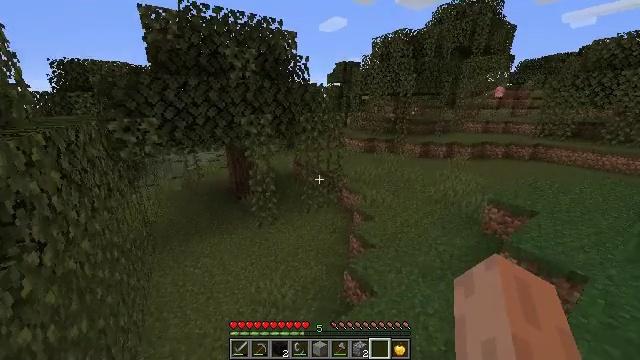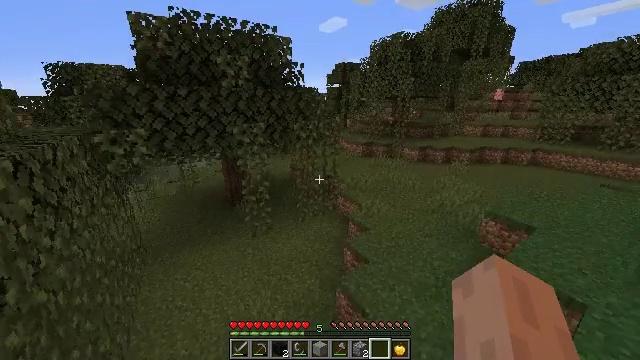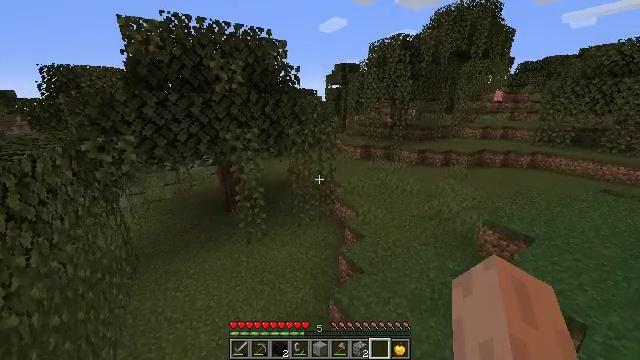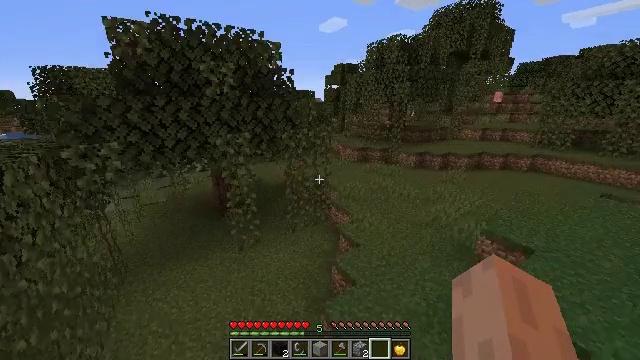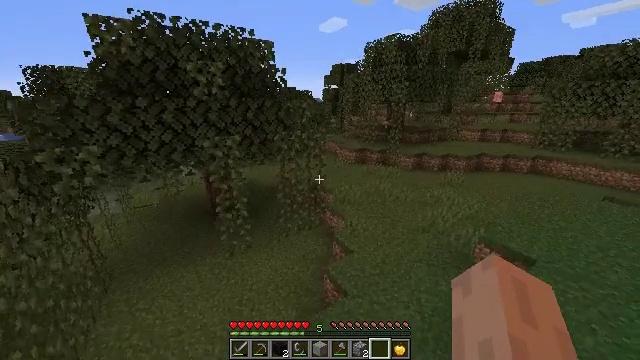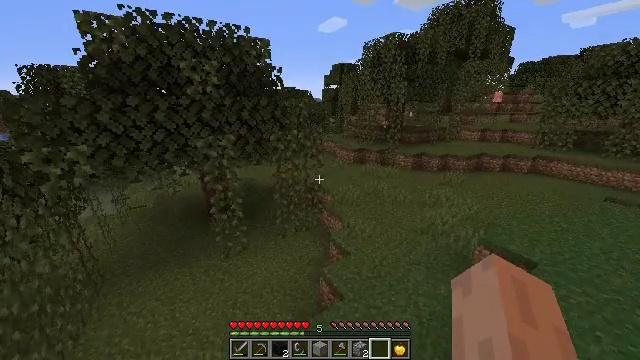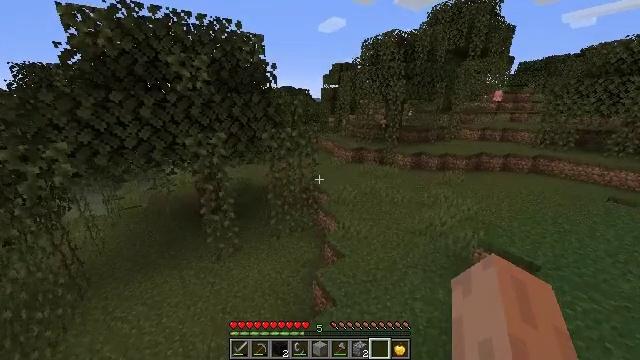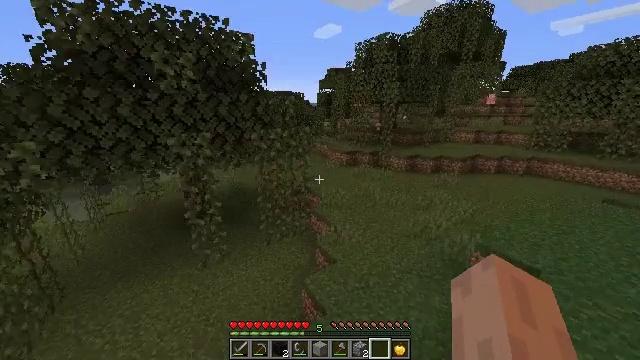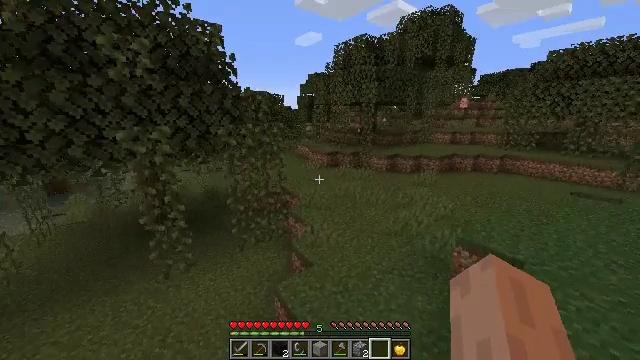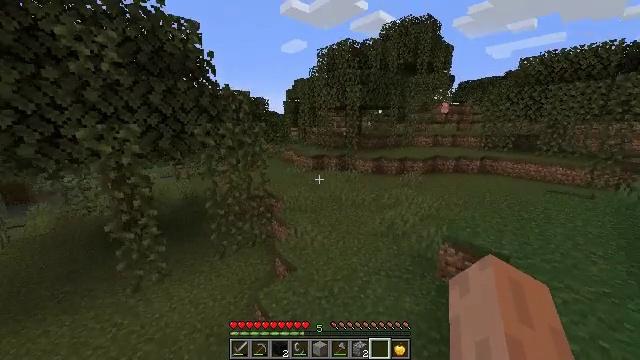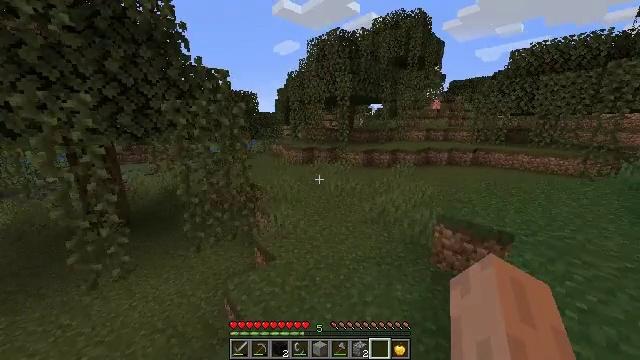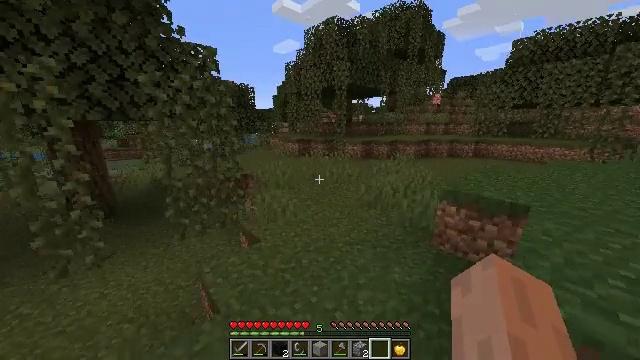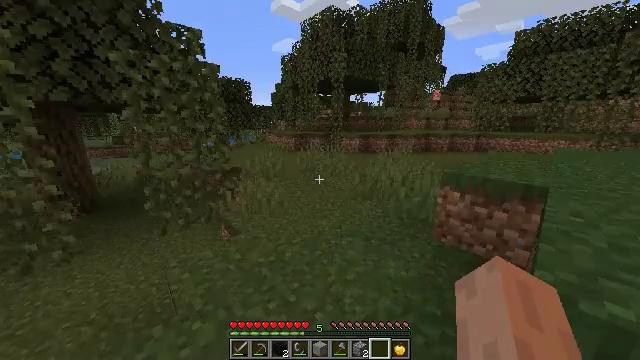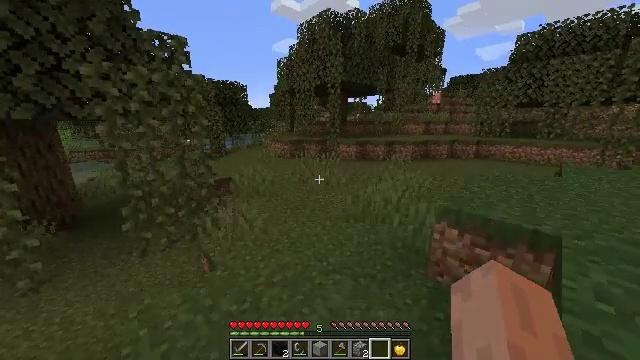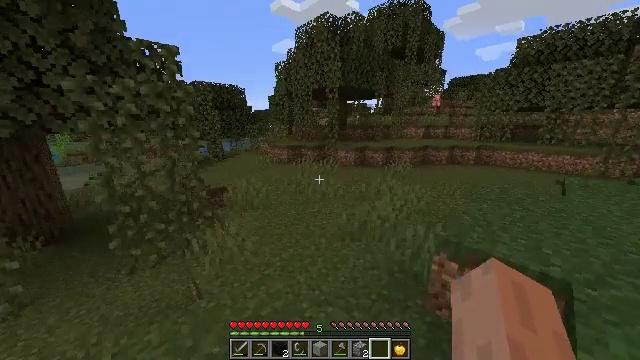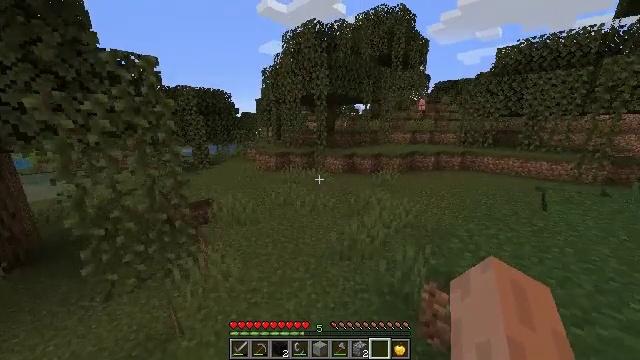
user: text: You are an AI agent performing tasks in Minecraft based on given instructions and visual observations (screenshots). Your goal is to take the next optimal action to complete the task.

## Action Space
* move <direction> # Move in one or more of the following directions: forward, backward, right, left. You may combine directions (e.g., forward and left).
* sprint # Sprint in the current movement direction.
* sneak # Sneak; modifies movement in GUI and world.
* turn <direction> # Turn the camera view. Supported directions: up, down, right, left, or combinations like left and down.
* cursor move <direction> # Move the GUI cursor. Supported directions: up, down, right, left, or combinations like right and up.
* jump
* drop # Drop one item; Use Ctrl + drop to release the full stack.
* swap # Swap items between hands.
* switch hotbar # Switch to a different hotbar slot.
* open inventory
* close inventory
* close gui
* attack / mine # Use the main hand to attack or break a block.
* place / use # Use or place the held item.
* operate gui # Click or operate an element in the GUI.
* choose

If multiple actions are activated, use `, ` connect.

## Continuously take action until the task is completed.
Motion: motion action
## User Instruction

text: Hunt animals.
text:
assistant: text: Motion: move forward and move right, sprint, jump
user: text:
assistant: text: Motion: move forward and move right, sprint, jump
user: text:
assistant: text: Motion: move forward and move right, sprint, jump
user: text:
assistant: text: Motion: move forward and move right, sprint, jump
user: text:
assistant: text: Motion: move forward and move right, sprint, jump
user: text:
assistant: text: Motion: move forward and move right, sprint, jump
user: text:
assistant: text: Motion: move forward and move right, sprint, turn up, jump
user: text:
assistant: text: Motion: move forward and move right, sprint, turn right and up, jump
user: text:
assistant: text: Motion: move forward and move right, sprint, turn right and up, jump
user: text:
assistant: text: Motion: move forward and move right, sprint, turn right, jump
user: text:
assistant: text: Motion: move forward and move right, sprint, jump
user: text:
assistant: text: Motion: move forward and move right, sprint, jump
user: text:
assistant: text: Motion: move forward and move right, sprint, jump
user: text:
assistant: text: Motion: move forward and move right, sprint, jump
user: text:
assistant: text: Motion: move forward and move right, sprint, turn right, jump
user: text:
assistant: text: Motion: move forward, sprint, turn right, jump
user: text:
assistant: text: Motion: move forward, sprint, turn right, jump
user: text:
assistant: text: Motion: move forward, sprint, turn right, jump
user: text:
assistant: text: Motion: move forward, sprint, turn right, jump
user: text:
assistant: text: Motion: move forward, sprint, jump
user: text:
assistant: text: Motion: move forward, sprint, jump
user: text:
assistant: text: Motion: move forward, sprint, jump
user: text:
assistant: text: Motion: move forward, sprint, jump
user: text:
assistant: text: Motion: move forward, sprint, jump
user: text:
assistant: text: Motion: move forward, sprint, jump
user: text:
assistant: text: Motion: move forward, sprint, jump
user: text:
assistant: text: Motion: move forward, sprint, jump
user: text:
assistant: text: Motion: move forward, sprint, jump
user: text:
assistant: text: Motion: move forward, sprint, jump
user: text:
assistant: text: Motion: move forward, sprint, turn down, jump